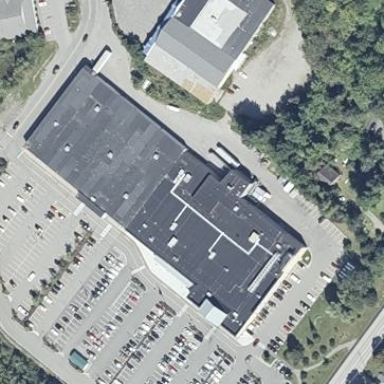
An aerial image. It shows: Commercial building housing department store.